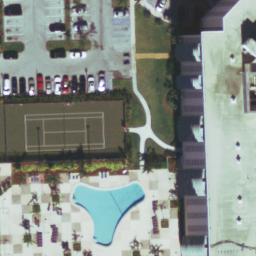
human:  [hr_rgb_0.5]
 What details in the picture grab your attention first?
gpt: tennis court